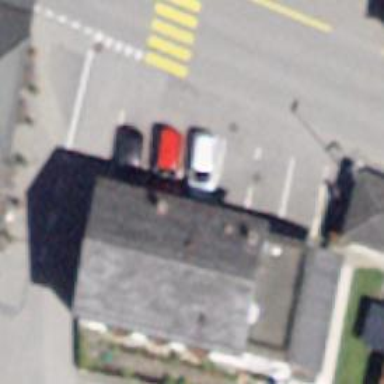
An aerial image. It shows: Post box.